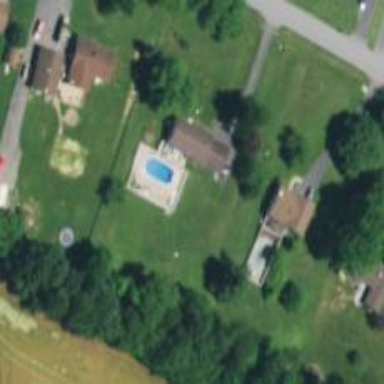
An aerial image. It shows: Swimming pool located in leisure land.